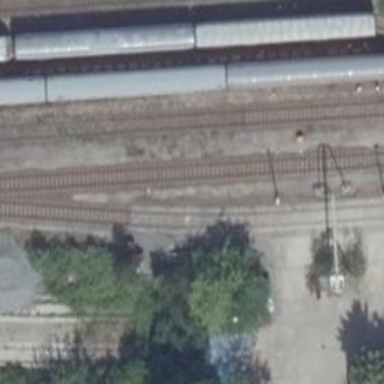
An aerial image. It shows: Railway yard used for servicing trains.